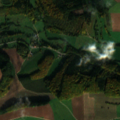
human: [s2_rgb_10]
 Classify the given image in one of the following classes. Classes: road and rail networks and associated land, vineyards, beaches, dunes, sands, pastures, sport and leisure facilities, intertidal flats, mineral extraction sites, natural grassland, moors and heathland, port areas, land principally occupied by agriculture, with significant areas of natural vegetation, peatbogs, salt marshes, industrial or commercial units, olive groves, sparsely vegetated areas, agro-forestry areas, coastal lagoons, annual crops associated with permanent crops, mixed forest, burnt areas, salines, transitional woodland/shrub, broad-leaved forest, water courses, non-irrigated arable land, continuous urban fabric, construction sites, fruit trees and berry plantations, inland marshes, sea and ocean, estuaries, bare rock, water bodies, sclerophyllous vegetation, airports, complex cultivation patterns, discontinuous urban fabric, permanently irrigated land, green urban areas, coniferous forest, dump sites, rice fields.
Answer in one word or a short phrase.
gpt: non-irrigated arable land, pastures, complex cultivation patterns, land principally occupied by agriculture, with significant areas of natural vegetation, coniferous forest, mixed forest